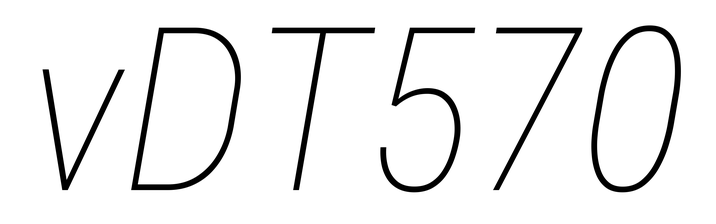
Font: Roboto-Italic_Condensed_Thin_Italic